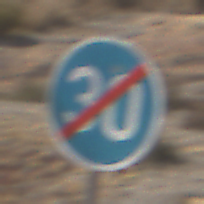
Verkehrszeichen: EndeMindestgeschwindigkeit
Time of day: Midday
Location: Outdoor (Nature)
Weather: PartlyCloudy
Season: NotSpecified
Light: Natural